Question: 'onButtonClcick' to button 'index' , A 'graph' should be displayed which gets the data from URL. I've used 'AsyncTask' for the same.
I'm stuck between two approaches.
1) If I call 'afterload()' method in 'postExecute()' which is called on 'index' button click, I'm just getting the 1st screenshot as shown below i.e. .
I debugged it to find that afterload() method was called but still graph was not displayed.
2) If I don't call 'afterload()' method in 'postExecute()'. Instead I copied all content of 'afterload()' method into 'onCreate()' method new class 'graphView' ,then . as shown in 2nd screenshot
BUT . (note that in 2nd screenshot table is not getting displayed). This is due to using 'setContentView()' in second activity and hence layout is getting re-launched thus control coming to the second activity.
'''
public class DataAttach extends Activity {
//ALL VARIABLES DECLARED
@Override
public void onCreate(Bundle savedInstanceState) {
super.onCreate(savedInstanceState);
setContentView(R.layout.main);
init();
}
public void init() {
//ALL FINDBYVIEWID COMMANDS
DownloadWebPageTask task = new DownloadWebPageTask();
task.execute(new String[] { "http://abc.com/" });
ed.addTextChangedListener(new TextWatcher() {
public void onTextChanged(CharSequence s, int start,
int before, int count) {
//filtering listview data
}
});
lsym.setOnItemClickListener(new android.widget.AdapterView.OnItemClickListener() {
public void onItemClick(AdapterView<?> parent, View view,
int position, long id) {
}
});
btnindex.setOnClickListener(new Button.OnClickListener() {
public void onClick(View v) {
mySimpleXYPlot.setVisibility(View.VISIBLE);
WebPageTask task1 = new WebPageTask();
task1.execute(new String[] { "http://pqr.com/" });
}
});
btngainer.setOnClickListener(new Button.OnClickListener() {
public void onClick(View v) {
DownloadWebPageTask task = new DownloadWebPageTask();
task.execute(new String[] { "http://xyz.com/" });
}
});
btnloser.setOnClickListener(new Button.OnClickListener() {
public void onClick(View v) {
DownloadWebPageTask task = new DownloadWebPageTask();
task.execute(new String[] { "http://ijk.com/" });
}
});
finally {
dbM.close();
}
}
private class DownloadWebPageTask extends AsyncTask<String, Void, String> {
//DO SOMETHING
}
@Override
protected void onPostExecute(String result) {
//DO SOMETHING
}
}
private class WebPageTask extends AsyncTask<String, Void, String> {
@Override
protected String doInBackground(String... urls) {
//FETCHING DATA FROM URL
}
@Override
protected void onPostExecute(String result) {
//POPULATING 'time' & 'current' ARRAYS
afterload(time, current);
//============================================================================
//============================================================================
//IF I USE BELOW COMMENTED CODE THEN IT DISPLAYS GRAPH BUT ALL THE ONCLICKLISTENERS DOESN'T WORK.
//============================================================================
//============================================================================
// Bundle b = new Bundle();
// b.putStringArray("time", time);
// b.putStringArray("current", current);
//
// Intent i = new Intent(getApplicationContext(), DrawGraph.class);
// i.putExtras(b);
// DataAttach.this.startActivity(i);
}
public void afterload(String[] time, String[] current) {
//POPULATING 'timenumber' & 'currentnumber' ARRAYS
Number[] series1Numbers = timenumber;
Number[] series2Numbers = currentnumber;
XYSeries series1 = new SimpleXYSeries(
Arrays.asList(series1Numbers),
Arrays.asList(series2Numbers), "Reliance");
LineAndPointFormatter series1Format = new LineAndPointFormatter(
Color.rgb(0, 200, 0), // line color
Color.rgb(0, 100, 0), // point color
Color.rgb(150, 190, 150)); // fill color (optional)
mySimpleXYPlot.addSeries(series1, series1Format);
mySimpleXYPlot.setTicksPerRangeLabel(2);
mySimpleXYPlot.setTicksPerDomainLabel(2);
mySimpleXYPlot.setRangeStep(XYStepMode.INCREMENT_BY_VAL, 1);
mySimpleXYPlot.setDomainStep(XYStepMode.SUBDIVIDE, 10);
mySimpleXYPlot.setDomainValueFormat(new MyDateFormat());
mySimpleXYPlot.disableAllMarkup();
}
}
public class MyDateFormat extends Format {
//CONVERTING DATE FORMAT
}
'''
'INDEX'

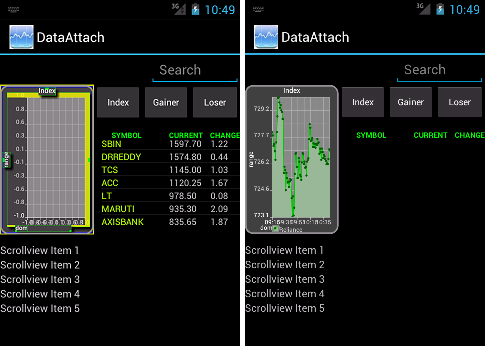
Answer: Use or at the end of afterload() method.
If you see the sources: method invalidates view, so your data will be displayed.